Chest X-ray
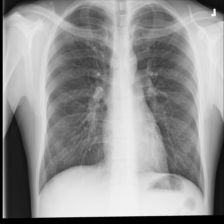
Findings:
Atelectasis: negative
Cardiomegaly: negative
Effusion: negative
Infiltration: negative
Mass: negative
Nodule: negative
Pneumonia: negative
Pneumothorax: negative
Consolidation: negative
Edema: negative
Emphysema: negative
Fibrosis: negative
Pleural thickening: negative
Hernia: negative